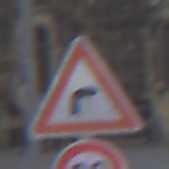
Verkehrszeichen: KurveRechts
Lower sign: Geschwindigkeit90
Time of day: MorningAfternoon
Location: Outdoor (Urban)
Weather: PartlyCloudy
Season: NotSpecified
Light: Natural